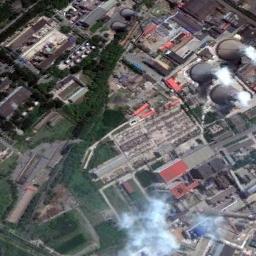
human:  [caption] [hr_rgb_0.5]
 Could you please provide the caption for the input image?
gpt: There are five thermal power stations in this industrial area .

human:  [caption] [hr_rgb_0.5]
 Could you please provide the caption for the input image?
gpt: The thermal power station is next to some buildings and trees with white mist above .

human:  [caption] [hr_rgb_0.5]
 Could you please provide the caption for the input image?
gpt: Many buildings are near the thermal power station .

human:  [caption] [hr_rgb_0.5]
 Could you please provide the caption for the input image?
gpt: In the thermal power station, there are neatly planned factories and good greening  Three cooling towers are steaming and there are three chimneys .

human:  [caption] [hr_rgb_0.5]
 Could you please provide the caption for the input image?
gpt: There are many buildings and some chimneys on the thermal power station .